Question: Why has the displayed GUI different font style/rendering with 'graphics.drawString()' and a default JLabel with activated cleartype? And how can i fix it?

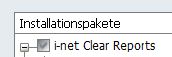
Answer: Try this
'''
Graphics2D g2d = (Graphics2D)g;
Font font = new Font("Arial", Font.PLAIN, 12);
g2d.setFont(font);
g2d.setRenderingHint(RenderingHints.KEY_ANTIALIASING, RenderingHints.VALUE_ANTIALIAS_ON);
g2d.drawString("Hello World", 25, 100);
'''